Question: I have a problem with my website , I cannot figure out why the footer does not go down.

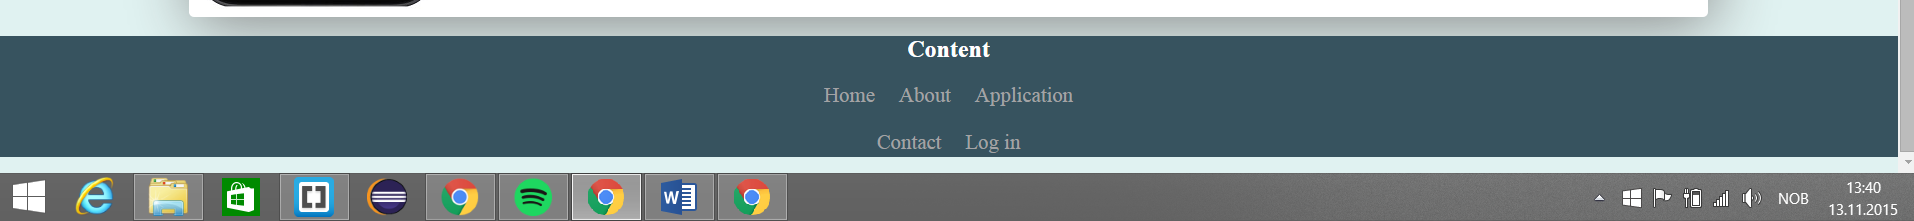
Answer: 'position:fixed' is your friend. Check this <URL>:
I just updated this CSS block:
'''
.footer-id{
padding-top:1%;
position:fixed;
bottom:0px;
left:0px;
width:100%;
}
'''
With that rules above I told the browser to fill the full with and to put it non scrolling to the buttom.